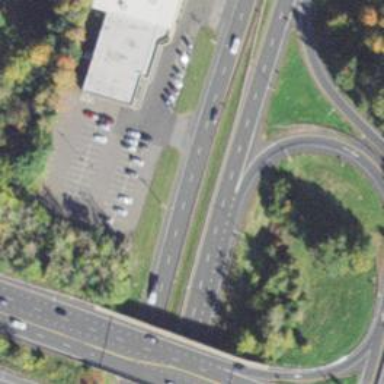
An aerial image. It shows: Expressway with asphalt surface categorized as trunk highway.